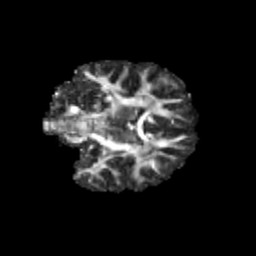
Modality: FA
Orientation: coronal
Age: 13
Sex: female
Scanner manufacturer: siemens
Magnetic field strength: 3 T
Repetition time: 3.8 s
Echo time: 0.07 s